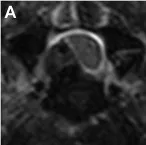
Serial MRI and neuropathology of Case 2. (A) Transverse T2W image with hypointense extradural lesion at C5-C6 disc space, lateralized to the right aspect of the vertebral canal, and causing marked compression and displacement of the spinal cord.
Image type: radiology (mri)